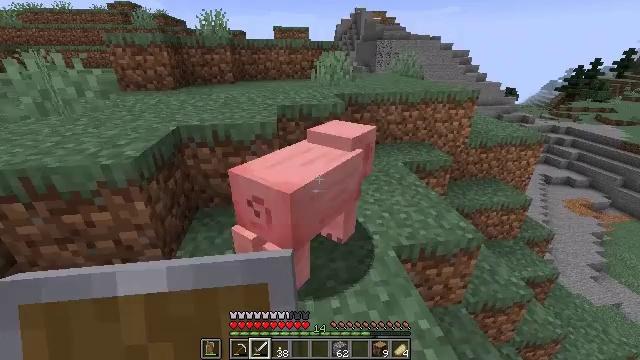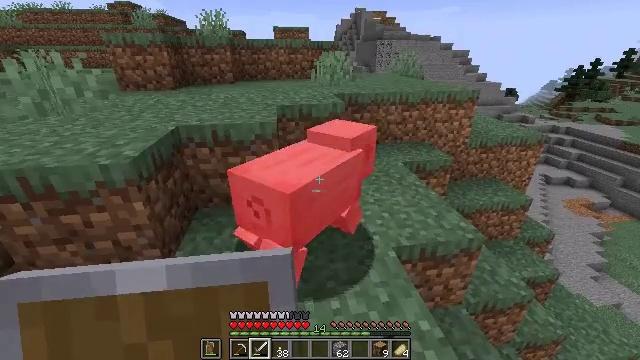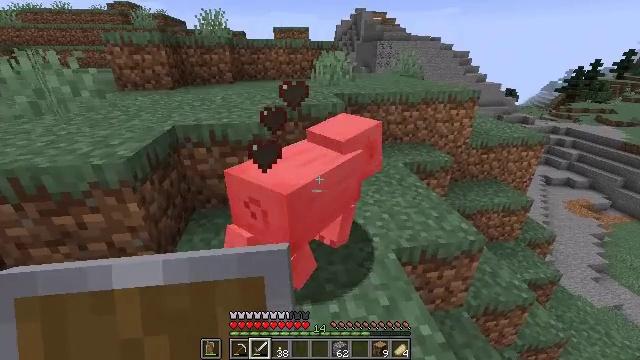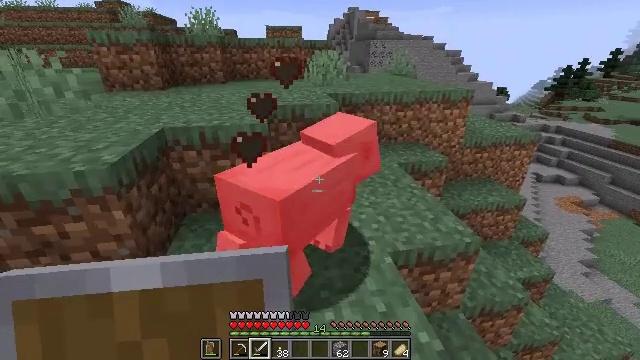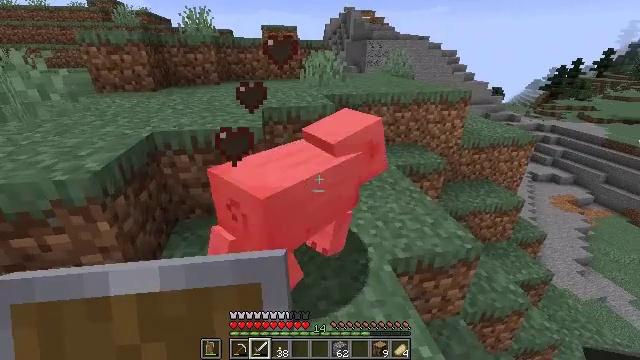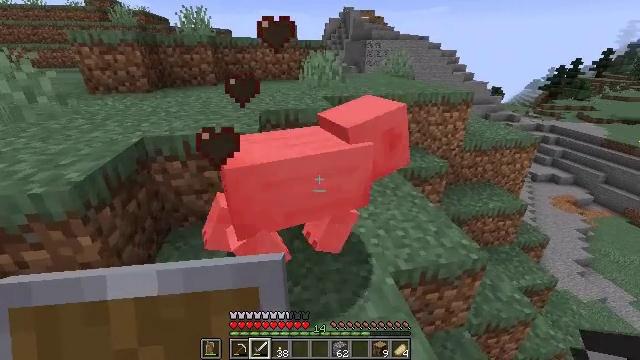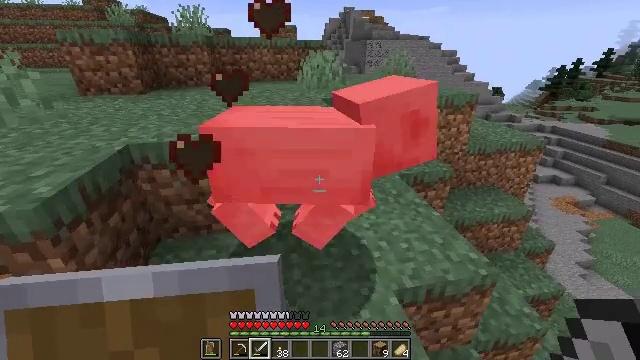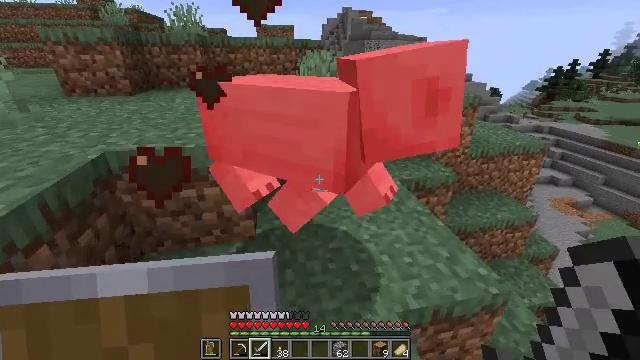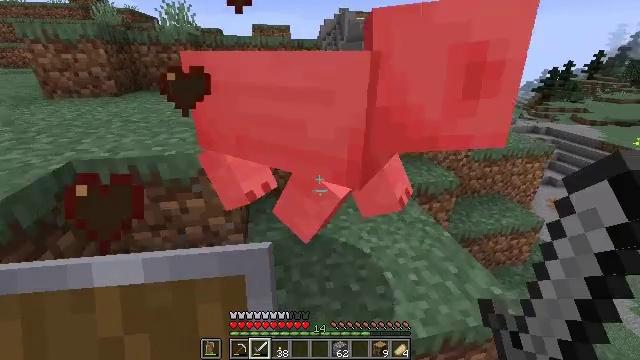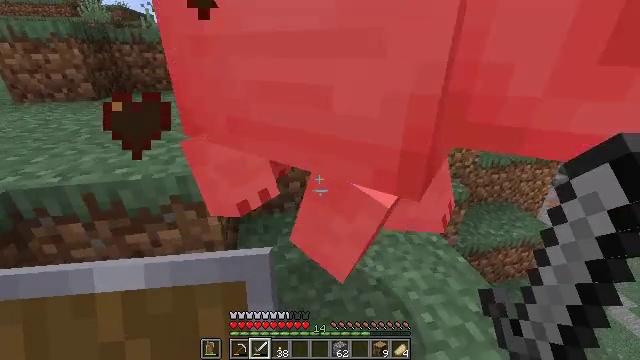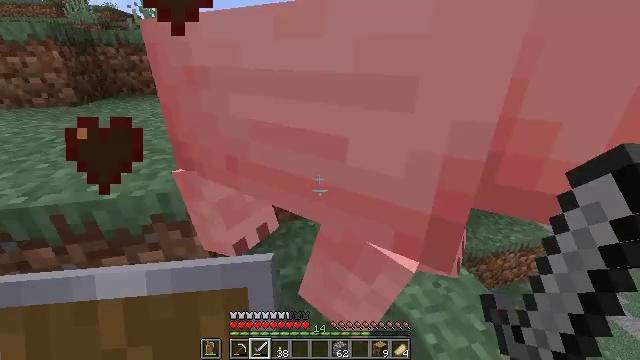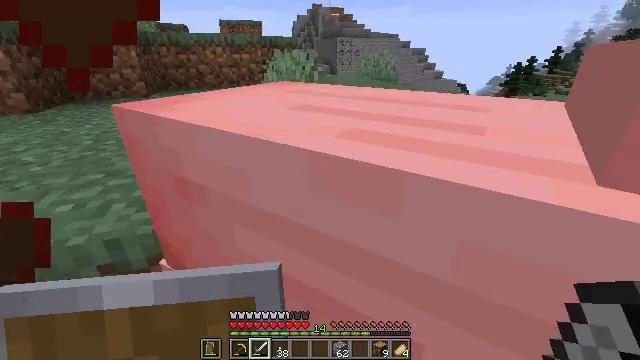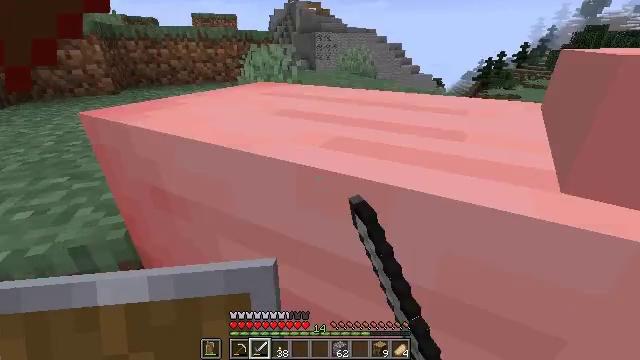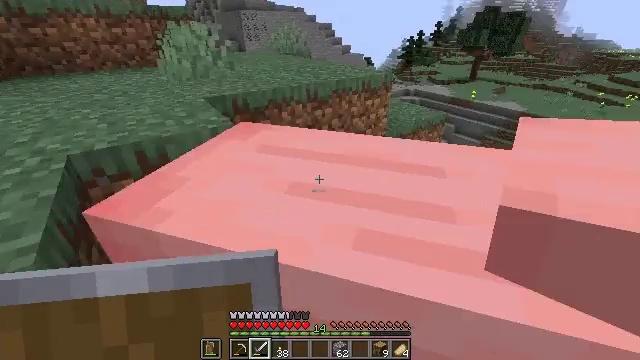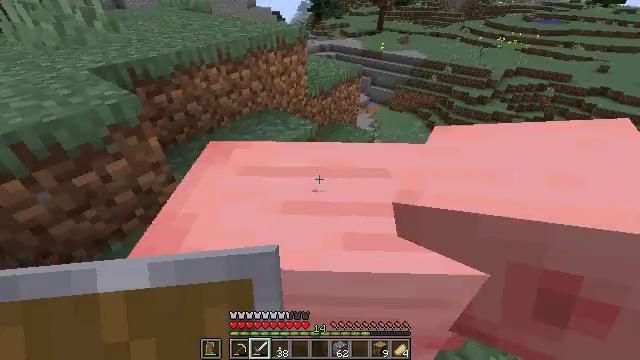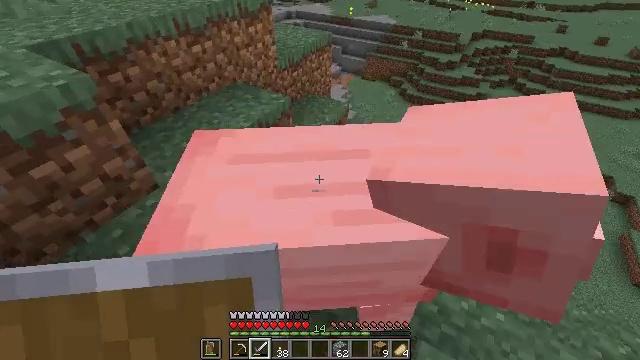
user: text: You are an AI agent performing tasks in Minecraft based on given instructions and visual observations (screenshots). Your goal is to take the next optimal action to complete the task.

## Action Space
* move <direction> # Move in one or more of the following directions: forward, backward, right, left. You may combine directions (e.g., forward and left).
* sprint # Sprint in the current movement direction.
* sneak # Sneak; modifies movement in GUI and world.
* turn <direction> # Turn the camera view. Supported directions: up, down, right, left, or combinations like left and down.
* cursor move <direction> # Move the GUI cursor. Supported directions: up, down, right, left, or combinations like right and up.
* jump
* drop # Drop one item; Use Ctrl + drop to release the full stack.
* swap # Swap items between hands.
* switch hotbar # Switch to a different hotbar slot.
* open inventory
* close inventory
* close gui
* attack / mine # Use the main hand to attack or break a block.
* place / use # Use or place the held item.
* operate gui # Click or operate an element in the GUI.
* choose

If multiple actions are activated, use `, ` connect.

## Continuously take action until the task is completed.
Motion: motion action
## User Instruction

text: Hunt a pig.
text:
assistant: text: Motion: no_op
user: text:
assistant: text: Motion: no_op
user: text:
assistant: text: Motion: move forward, turn right
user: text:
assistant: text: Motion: move forward
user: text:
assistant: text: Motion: move forward
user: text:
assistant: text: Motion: move forward
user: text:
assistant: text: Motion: move forward
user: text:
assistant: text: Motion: move forward
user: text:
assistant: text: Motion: move forward
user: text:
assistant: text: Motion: move forward, turn right
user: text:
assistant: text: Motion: move forward, turn right, attack / mine
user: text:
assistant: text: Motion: turn right, attack / mine
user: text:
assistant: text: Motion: turn right and down, attack / mine
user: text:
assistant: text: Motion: turn right and down
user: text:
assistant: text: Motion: turn right and down
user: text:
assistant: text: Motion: no_op